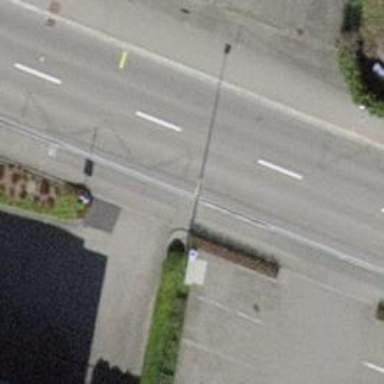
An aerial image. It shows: Bus stop with platform for public transport.